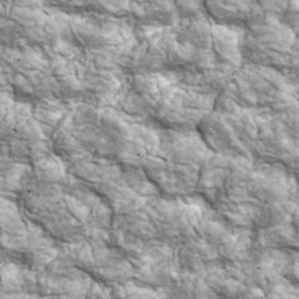
Label: non_frost